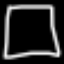
Label: square